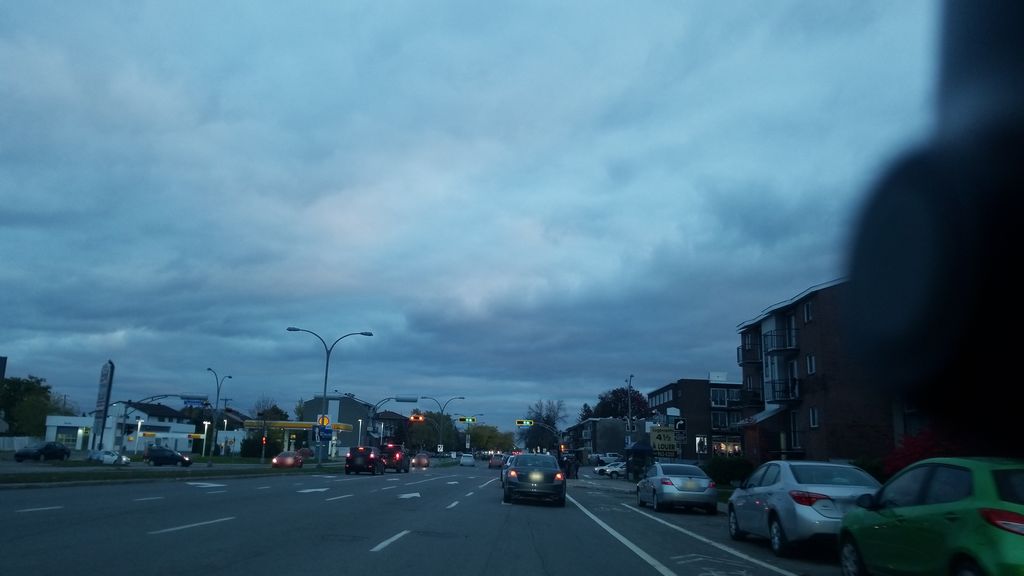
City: montreal